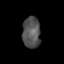
Tissue: skin
Cell type: Epithelial cells
Senescence score: 0.277
Nuclear area (px): 544
Mean DAPI intensity: 83.061